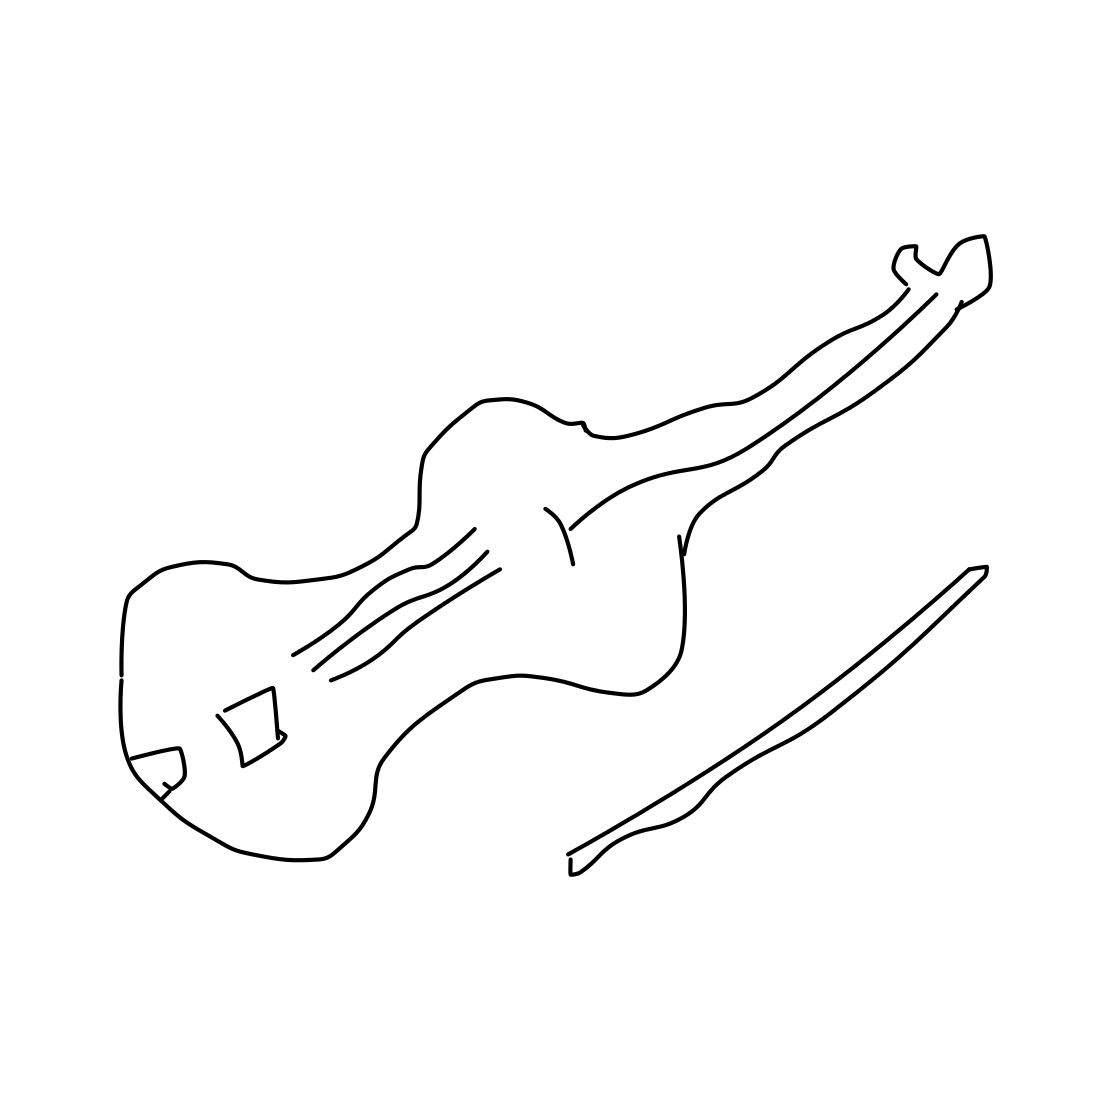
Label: violin